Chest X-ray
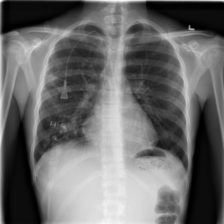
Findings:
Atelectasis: negative
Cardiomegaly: negative
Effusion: positive
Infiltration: positive
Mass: negative
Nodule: negative
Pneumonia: negative
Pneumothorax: negative
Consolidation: negative
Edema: negative
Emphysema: negative
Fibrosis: negative
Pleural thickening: negative
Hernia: negative